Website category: university
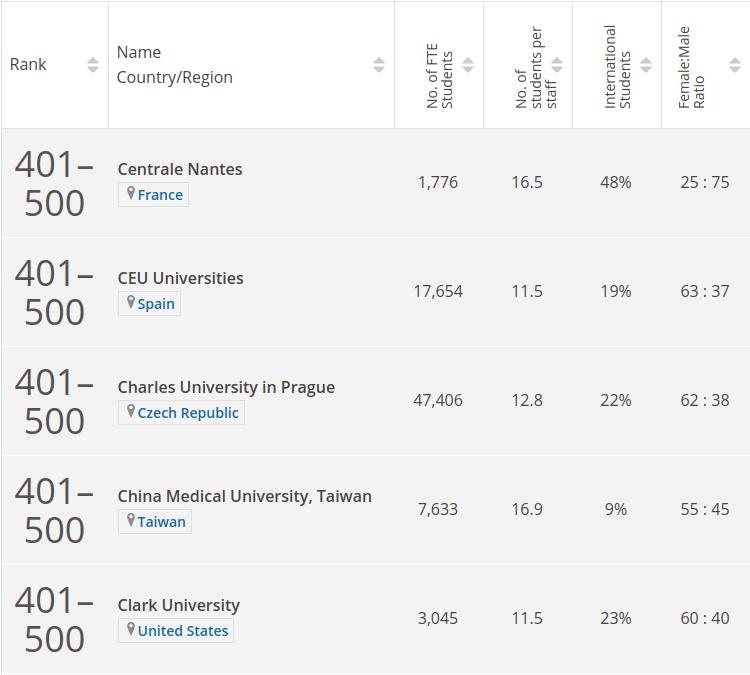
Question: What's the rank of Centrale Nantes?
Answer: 401500

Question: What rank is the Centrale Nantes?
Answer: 401500

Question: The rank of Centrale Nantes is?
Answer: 401500

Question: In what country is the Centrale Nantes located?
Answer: France

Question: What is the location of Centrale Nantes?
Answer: France

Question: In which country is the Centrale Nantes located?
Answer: France

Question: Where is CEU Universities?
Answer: Spain

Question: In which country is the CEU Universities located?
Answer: Spain

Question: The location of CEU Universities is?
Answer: Spain

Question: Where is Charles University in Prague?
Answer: Czech Republic

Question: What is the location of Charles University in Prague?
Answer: Czech Republic

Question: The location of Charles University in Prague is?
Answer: Czech Republic

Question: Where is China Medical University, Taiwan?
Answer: Taiwan

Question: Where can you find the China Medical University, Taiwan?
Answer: Taiwan

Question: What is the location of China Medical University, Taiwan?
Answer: Taiwan

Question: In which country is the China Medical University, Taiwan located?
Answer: Taiwan

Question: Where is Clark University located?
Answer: United States

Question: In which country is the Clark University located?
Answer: United States

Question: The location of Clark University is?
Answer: United States

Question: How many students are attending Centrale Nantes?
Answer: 1,776

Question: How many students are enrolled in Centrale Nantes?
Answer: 1,776

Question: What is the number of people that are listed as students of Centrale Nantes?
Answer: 1,776

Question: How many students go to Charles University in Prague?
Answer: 47,406

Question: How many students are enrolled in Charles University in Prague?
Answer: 47,406

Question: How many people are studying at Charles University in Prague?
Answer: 47,406

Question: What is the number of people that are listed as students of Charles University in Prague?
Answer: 47,406

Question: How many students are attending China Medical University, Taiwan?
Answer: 7,633

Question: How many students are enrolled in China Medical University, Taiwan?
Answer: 7,633

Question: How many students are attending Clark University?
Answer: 3,045

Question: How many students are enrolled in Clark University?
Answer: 3,045

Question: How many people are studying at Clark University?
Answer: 3,045

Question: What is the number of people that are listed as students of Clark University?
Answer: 3,045

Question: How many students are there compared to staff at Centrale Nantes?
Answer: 16.5

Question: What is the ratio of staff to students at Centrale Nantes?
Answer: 16.5

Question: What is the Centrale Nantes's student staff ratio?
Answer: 16.5

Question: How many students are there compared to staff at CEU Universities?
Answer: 11.5

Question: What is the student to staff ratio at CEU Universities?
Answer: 11.5

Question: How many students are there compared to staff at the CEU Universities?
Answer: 11.5

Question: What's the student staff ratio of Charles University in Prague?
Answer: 12.8

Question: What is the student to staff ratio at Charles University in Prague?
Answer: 12.8

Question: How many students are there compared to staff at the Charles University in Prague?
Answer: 12.8

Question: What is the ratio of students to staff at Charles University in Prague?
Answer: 12.8

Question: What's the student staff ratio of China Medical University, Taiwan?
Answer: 16.9

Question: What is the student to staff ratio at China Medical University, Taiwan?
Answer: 16.9

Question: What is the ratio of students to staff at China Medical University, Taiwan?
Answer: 16.9

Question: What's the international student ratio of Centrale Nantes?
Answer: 48%

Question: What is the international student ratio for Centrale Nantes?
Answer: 48%

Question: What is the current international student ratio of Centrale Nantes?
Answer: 48%

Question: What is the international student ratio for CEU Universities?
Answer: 19%

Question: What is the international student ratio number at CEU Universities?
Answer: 19%

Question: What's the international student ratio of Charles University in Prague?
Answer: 22%

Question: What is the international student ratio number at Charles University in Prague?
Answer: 22%

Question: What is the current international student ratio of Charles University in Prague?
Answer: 22%

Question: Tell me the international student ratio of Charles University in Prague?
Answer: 22%

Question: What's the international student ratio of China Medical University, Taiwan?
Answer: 9%

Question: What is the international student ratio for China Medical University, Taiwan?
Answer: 9%

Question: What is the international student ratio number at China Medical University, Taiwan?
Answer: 9%

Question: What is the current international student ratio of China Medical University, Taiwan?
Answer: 9%

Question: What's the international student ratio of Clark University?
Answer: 23%

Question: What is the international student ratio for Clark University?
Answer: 23%

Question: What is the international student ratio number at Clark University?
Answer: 23%

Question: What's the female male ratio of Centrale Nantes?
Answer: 25 : 75

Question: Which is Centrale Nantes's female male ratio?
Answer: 25 : 75

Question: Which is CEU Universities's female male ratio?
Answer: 63 : 37